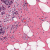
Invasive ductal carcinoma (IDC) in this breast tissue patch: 0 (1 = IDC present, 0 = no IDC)